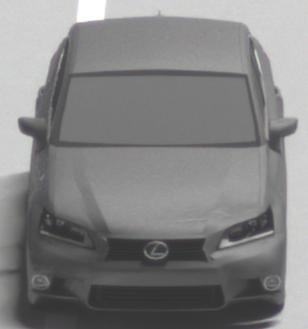
Make: Lexus
Model: GS 250
Detailed model: GS (L10)
Model produced from: 2012/06
Model produced until: 2013/12
Doors: 4
Color: gray
Road condition: dry road
Daytime: not specified
Contrast: high contrast